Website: apple
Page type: review-order
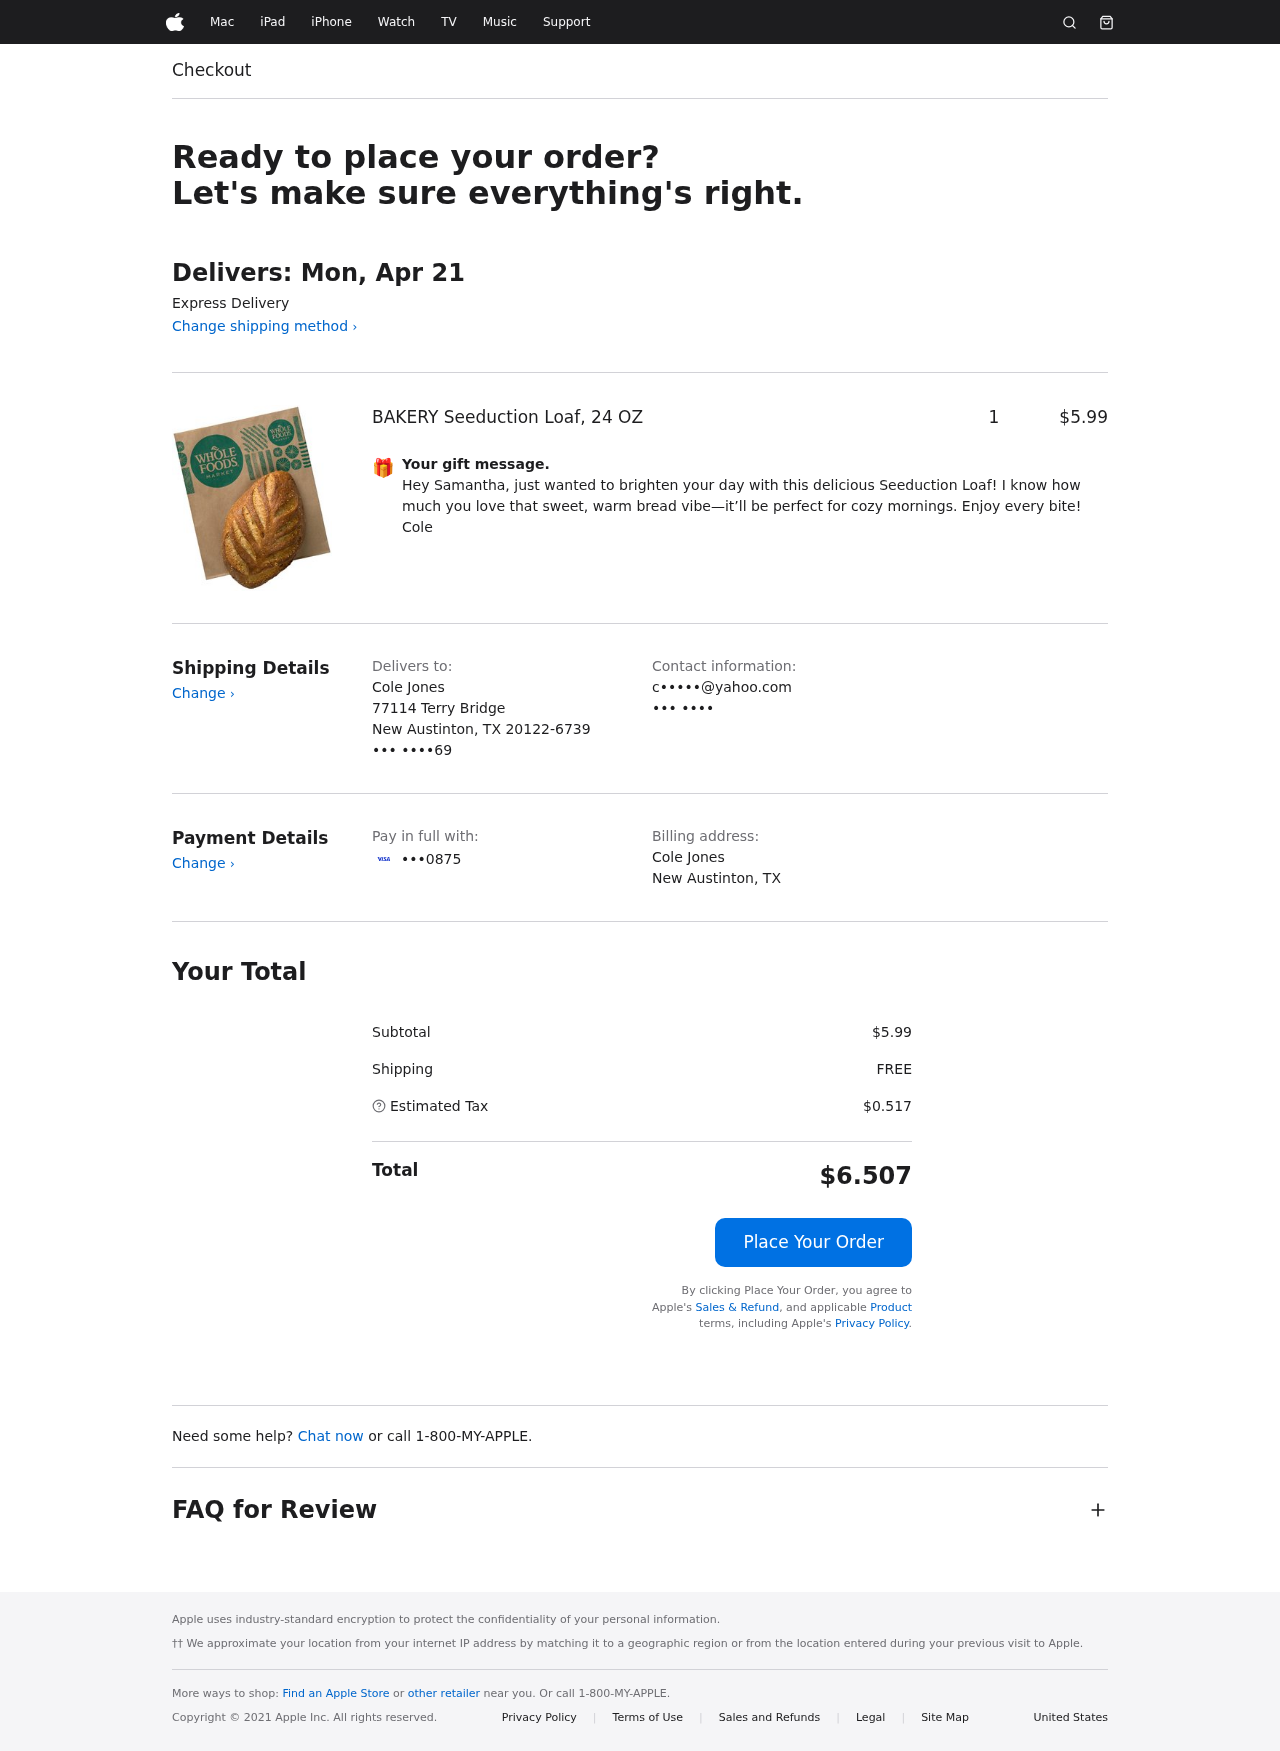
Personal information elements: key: PII_CARD_LAST4
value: •••0875
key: PII_CITY
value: New Austinton
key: PII_EMAIL
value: c•••••@yahoo.com
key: PII_FULLNAME
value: Cole Jones
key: PII_GIFT_MESSAGE
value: Hey Samantha, just wanted to brighten your day with this delicious Seeduction Loaf! I know how much you love that sweet, warm bread vibe—it’ll be perfect for cozy mornings. Enjoy every bite! Cole
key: PII_PHONE
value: ••• ••••69
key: PII_PHONE_ALT
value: ••• ••••
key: PII_POSTCODE_FULL
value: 20122-6739
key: PII_STATE_ABBR
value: TX
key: PII_STREET
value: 77114 Terry Bridge
Product elements: key: PRODUCT1_NAME
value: BAKERY Seeduction Loaf, 24 OZ
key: PRODUCT1_PRICE
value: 5.99
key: PRODUCT1_QUANTITY
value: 1
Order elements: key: ORDER_DELIVERY_DATE
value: Delivers: Mon, Apr 21
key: ORDER_SUBTOTAL
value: $5.99
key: ORDER_SHIPPING_COST
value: FREE
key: ORDER_TAX
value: $0.517
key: ORDER_TOTAL
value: $6.507